Question: this is sure a simple question, but I have not find a quick and easy solution.
I just want to remove one aes from the legend, for example in the figure, I don't want that the "2 dot" appear:

BTW, that's the code of the plot:
'''
ggplot(subset(df, df$ID %in% c( "B4F", "B3F", "B33F", "B2F", "B0F")),
aes(Date, SO4, color=ID))+
geom_smooth(method="loess", se=F, size=1)+
geom_point(data=subset(df_1, df_1$ID %in% c( "B4F", "B3F", "B33F", "B2F", "B0F")),
aes(Date, SO4, color=ID, size=2, legend=FALSE))+
scale_x_date(labels= date_format("%Y"), breaks=date_breaks("year"))+
xlab(NULL)
'''
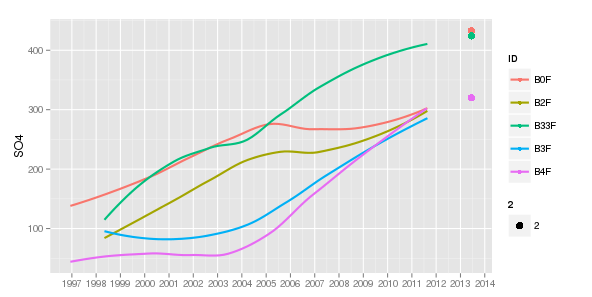
Answer: Remove the 'size=2' from the 'aes'. Hence, change
'''
geom_point(data=subset(df_1, df_1$ID %in% c( "B4F", "B3F", "B33F", "B2F", "B0F")),
aes(Date, SO4, color=ID, size=2, legend=FALSE))
'''
to
'''
geom_point(data=subset(df_1, df_1$ID %in% c( "B4F", "B3F", "B33F", "B2F", "B0F")),
aes(Date, SO4, color=ID, legend=FALSE), size=2)
'''
In the latter code, 'size=2' is still inside 'geom_point', but outside 'aes'.